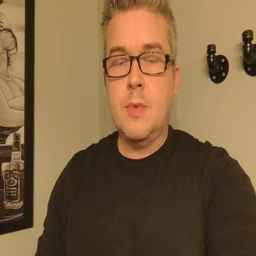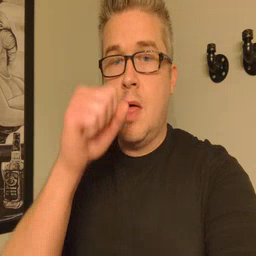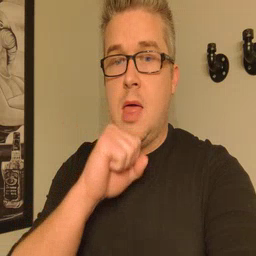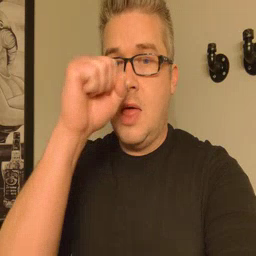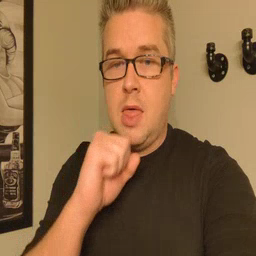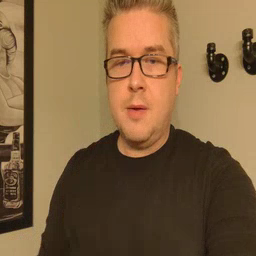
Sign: icecream